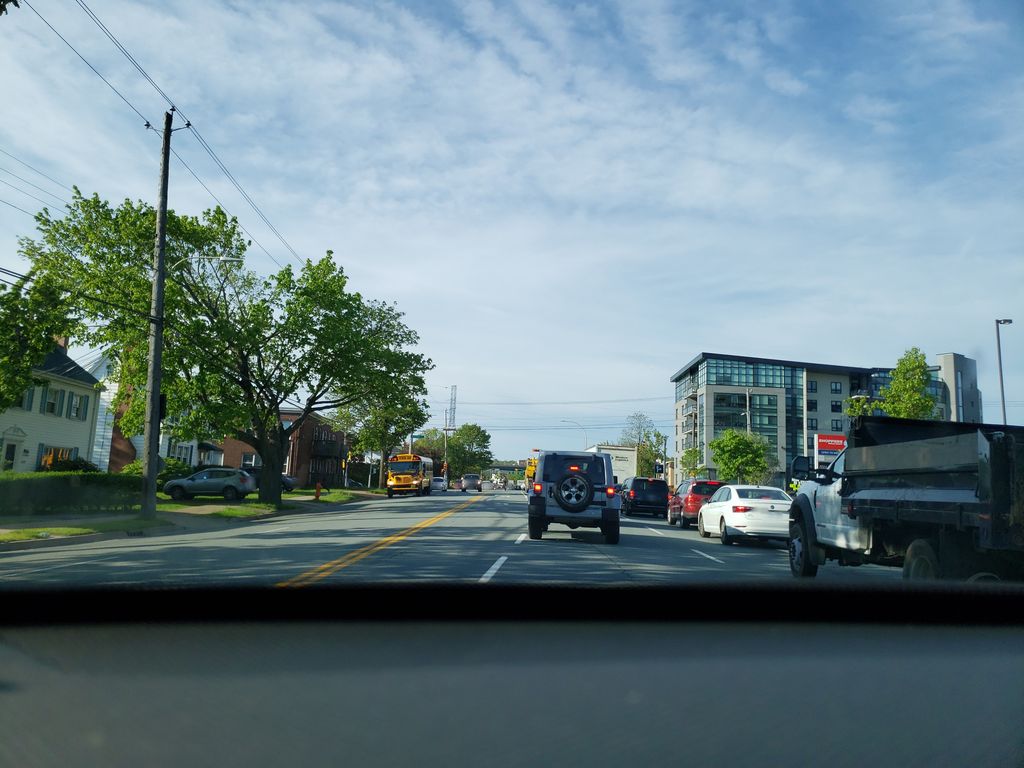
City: halifax